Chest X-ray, AP view. Patient: 58 years old, sex M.
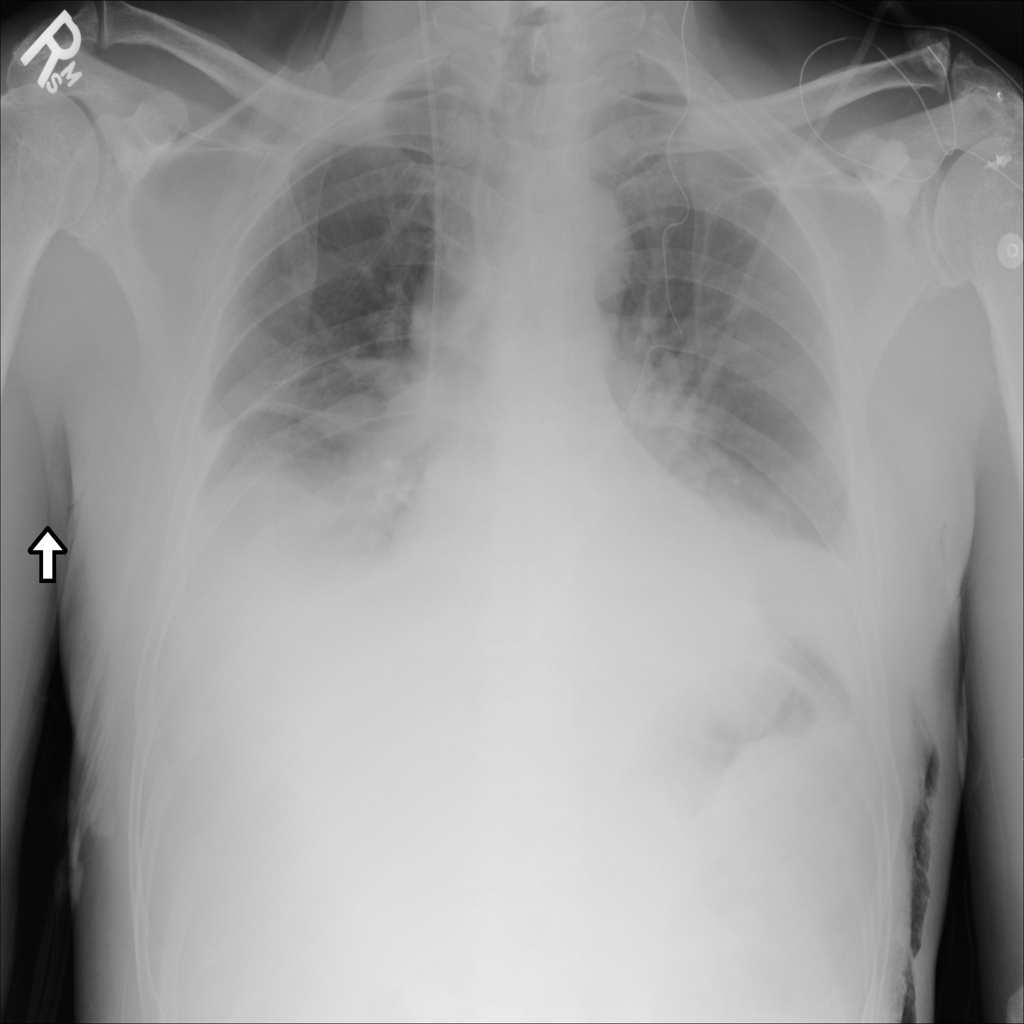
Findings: Atelectasis, Infiltration